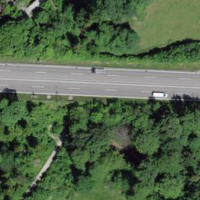
EUNIS habitat code: 44
Species observed at this site:
Campanula trachelium